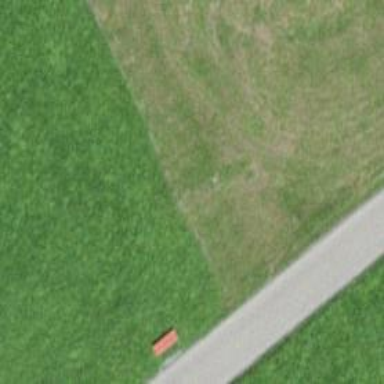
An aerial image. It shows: Bench for seating.